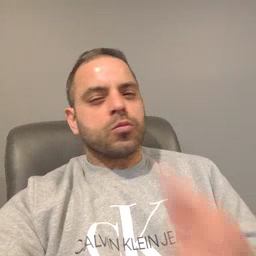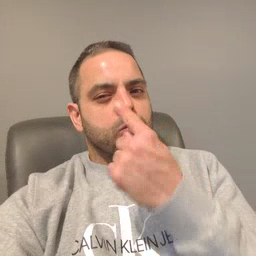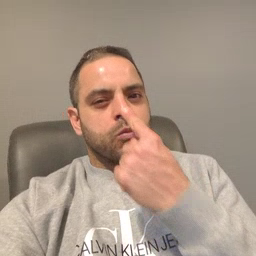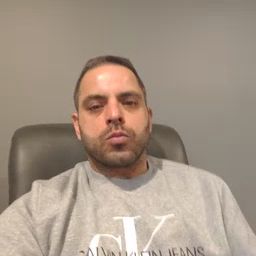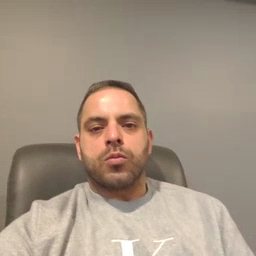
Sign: nose